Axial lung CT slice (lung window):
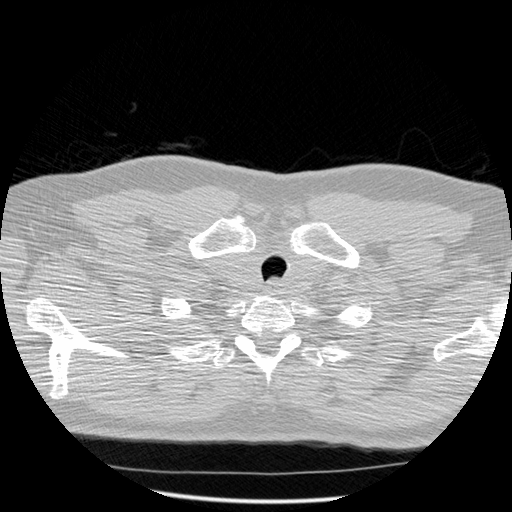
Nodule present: no